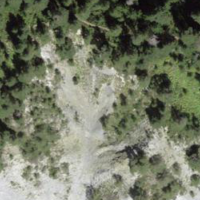
EUNIS habitat code: 48
Species observed at this site:
Cephalanthera rubra
Anthericum ramosum